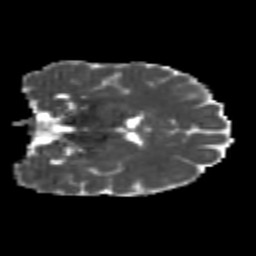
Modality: MD
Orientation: coronal
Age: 21
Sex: female
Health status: healthy
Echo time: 0.074 s